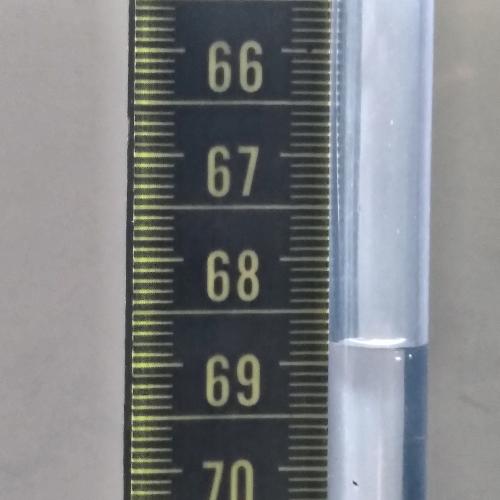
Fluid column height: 68.8 cm